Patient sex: M
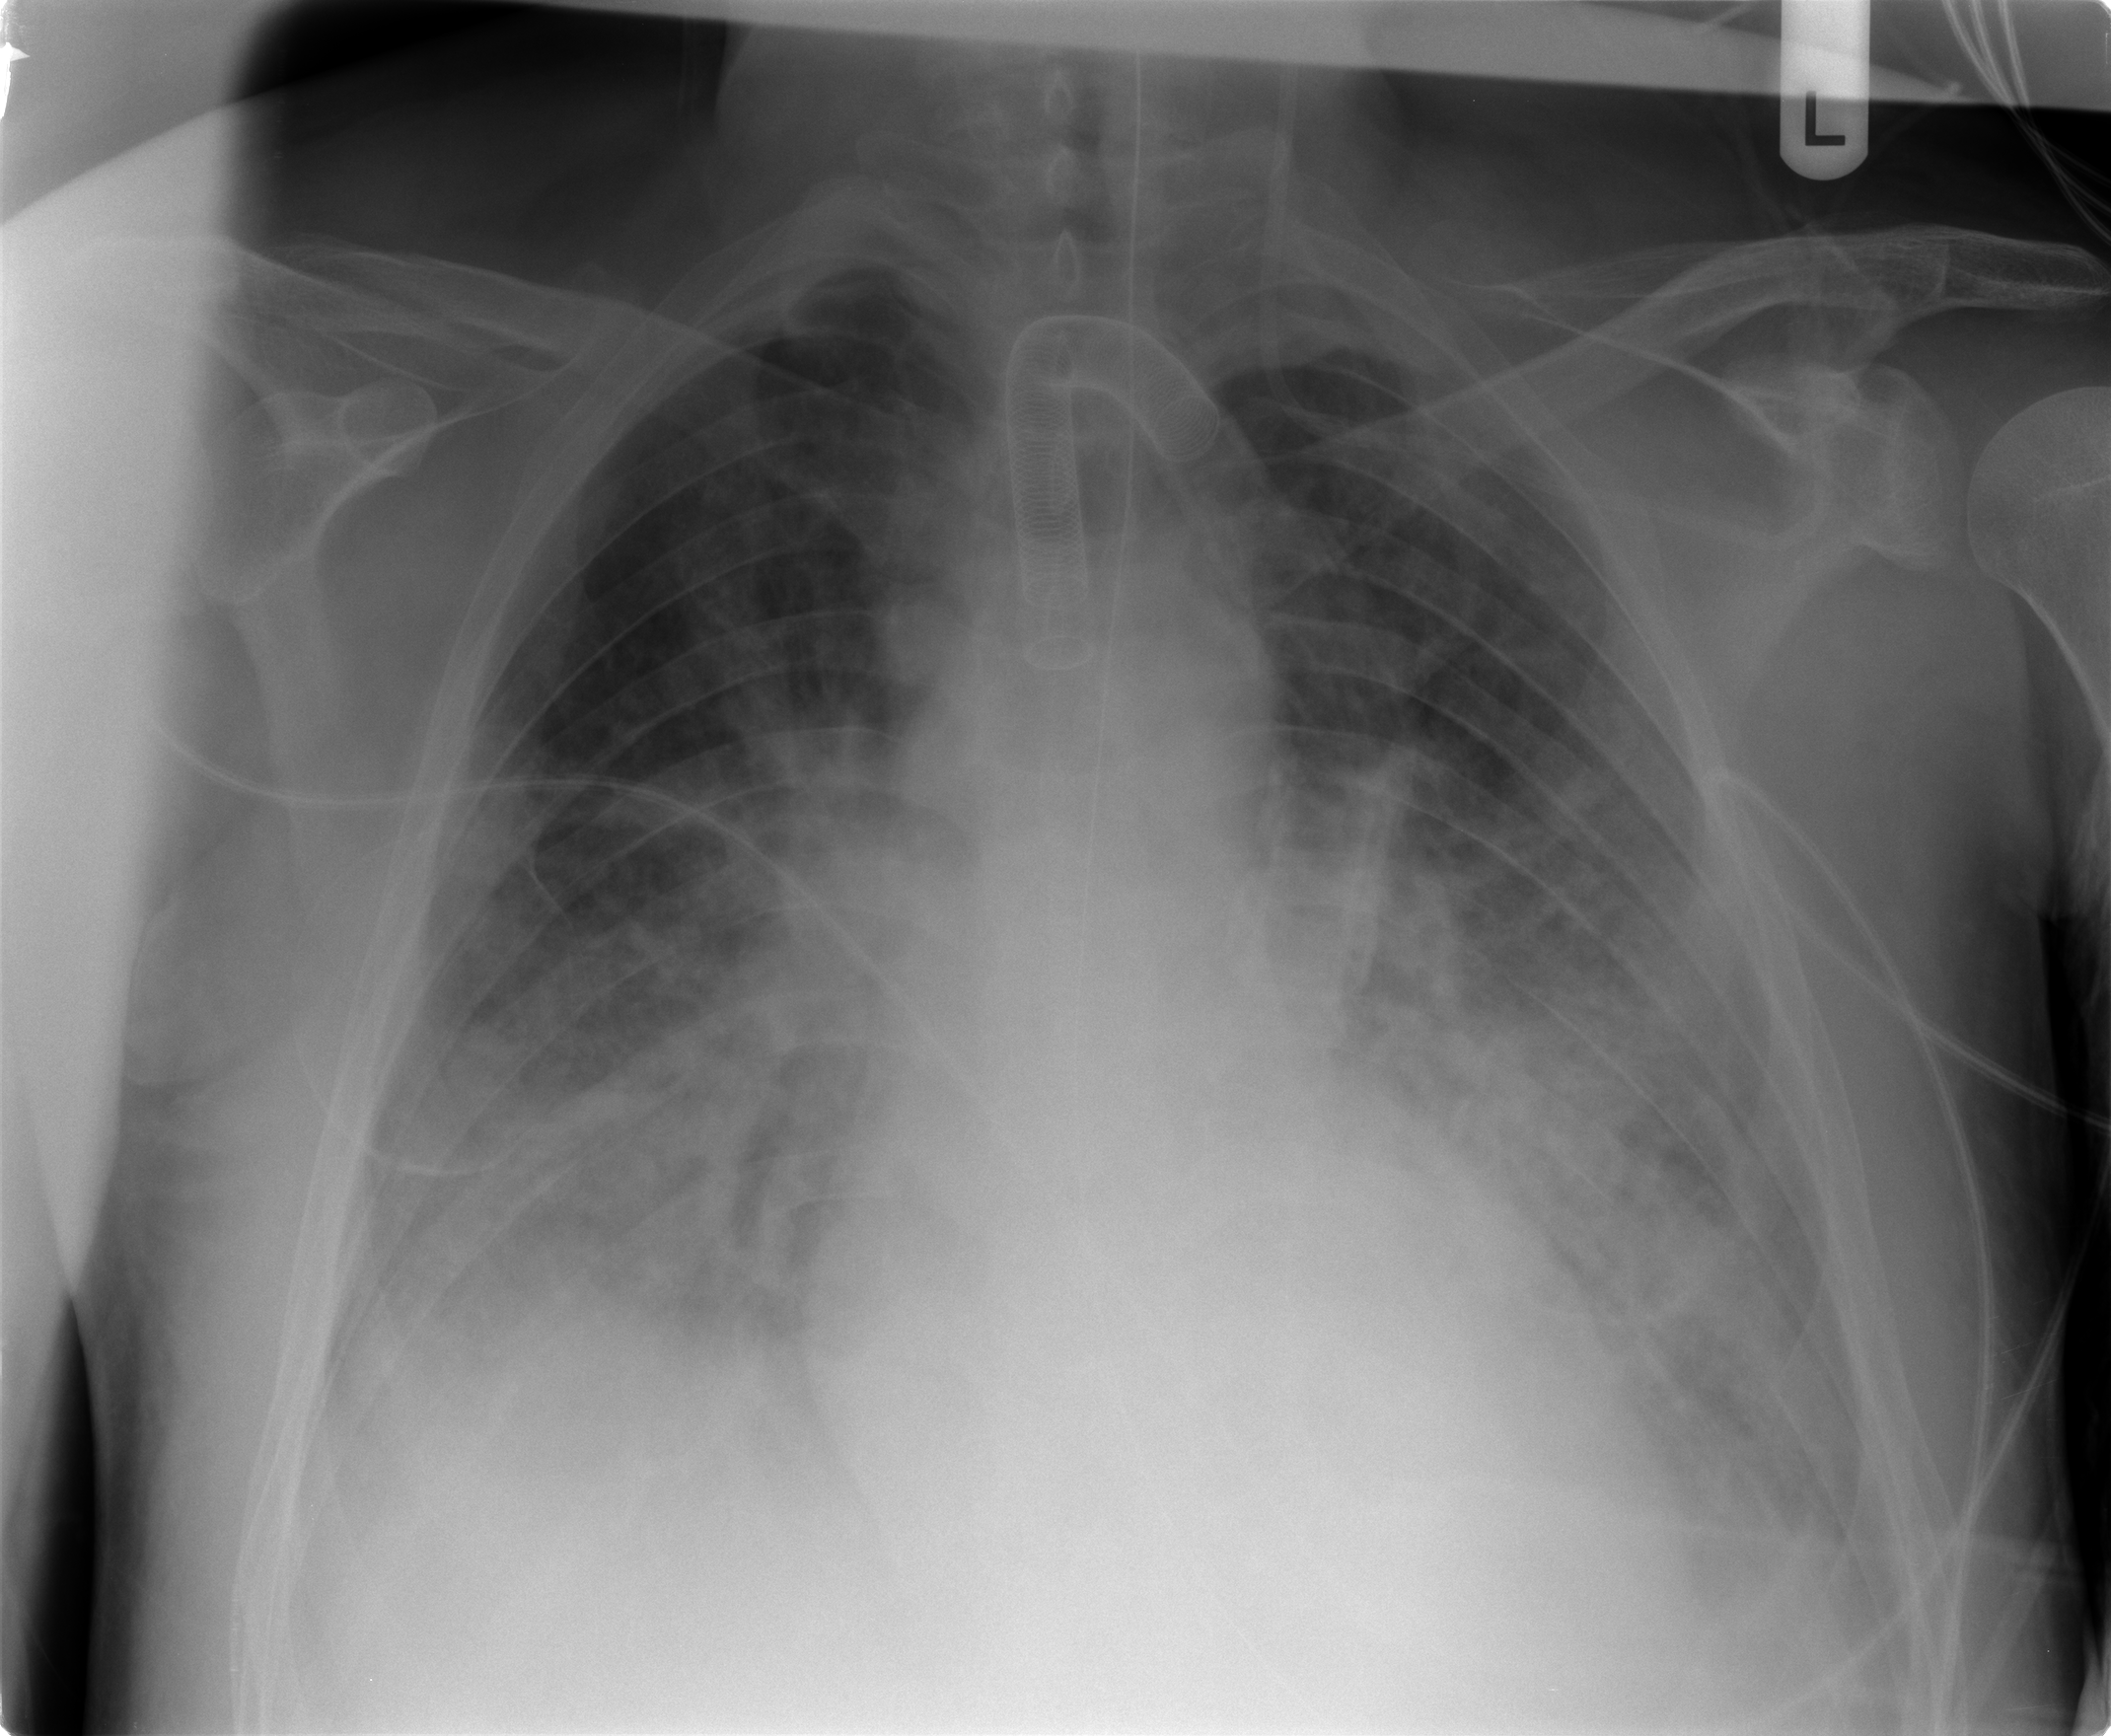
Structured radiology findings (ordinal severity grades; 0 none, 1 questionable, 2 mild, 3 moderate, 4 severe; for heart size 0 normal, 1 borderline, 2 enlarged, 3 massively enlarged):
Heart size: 1
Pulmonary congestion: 2
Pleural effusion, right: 2
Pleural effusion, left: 2
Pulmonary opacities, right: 3
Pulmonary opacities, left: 3
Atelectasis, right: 3
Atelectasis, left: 3